Interaction volume radius: 5 \u00c5
Interaction volume height: 10 \u00c5
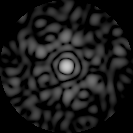
Disorder parameter: 0.8486